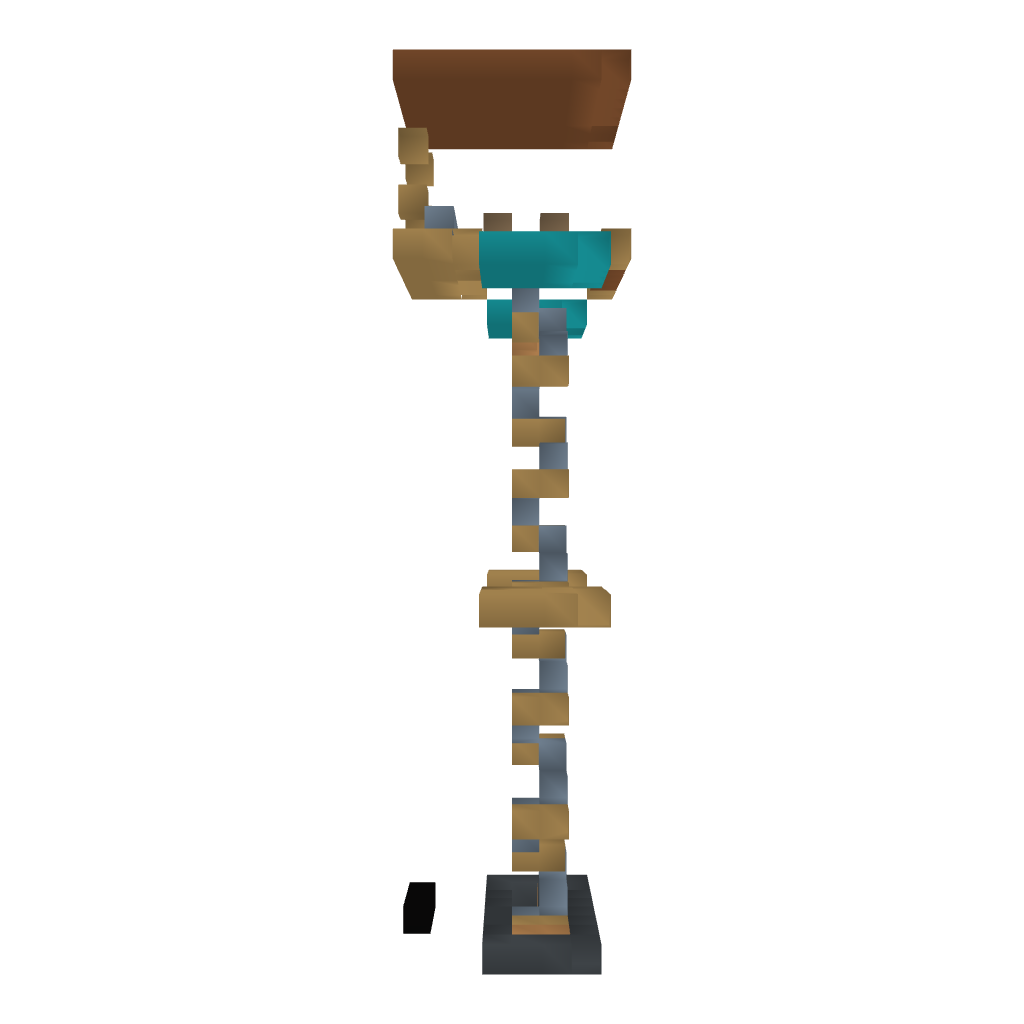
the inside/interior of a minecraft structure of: Minecraft dude